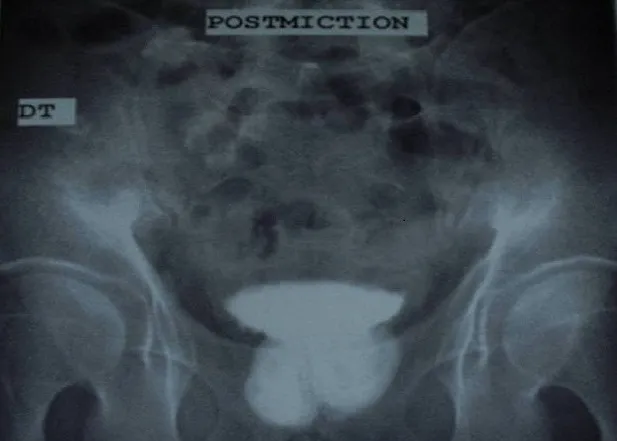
Significant post voiding urine.
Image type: radiology (x_ray)